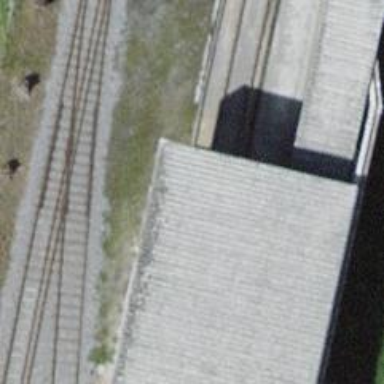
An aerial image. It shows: Rail spur service.